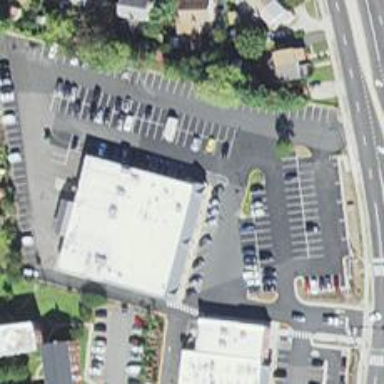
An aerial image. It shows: Convenience shop.